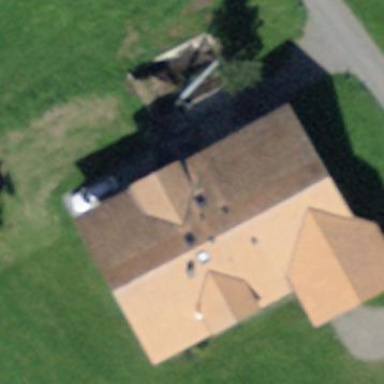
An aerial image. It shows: Farm building.